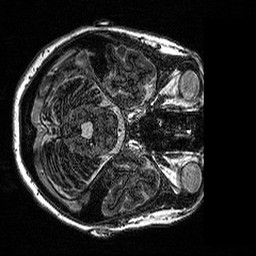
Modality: MP2RAGE
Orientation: axial
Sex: female
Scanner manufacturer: siemens
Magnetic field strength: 3 T
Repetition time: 5 s
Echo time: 0.00292 s